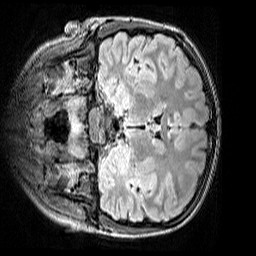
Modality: FLAIR
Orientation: coronal
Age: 9
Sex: female
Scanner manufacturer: siemens
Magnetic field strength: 3 T
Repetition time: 5 s
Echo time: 0.388 s